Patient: sex M, age 67
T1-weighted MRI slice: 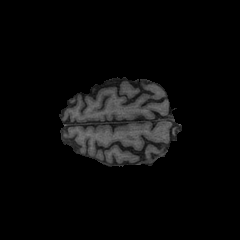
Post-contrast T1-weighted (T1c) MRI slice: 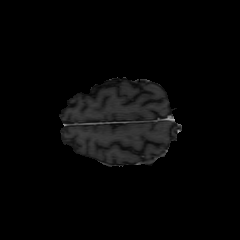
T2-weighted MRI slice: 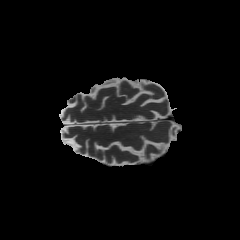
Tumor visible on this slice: no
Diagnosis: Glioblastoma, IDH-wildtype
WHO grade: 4